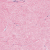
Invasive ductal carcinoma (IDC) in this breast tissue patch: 0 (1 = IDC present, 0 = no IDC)